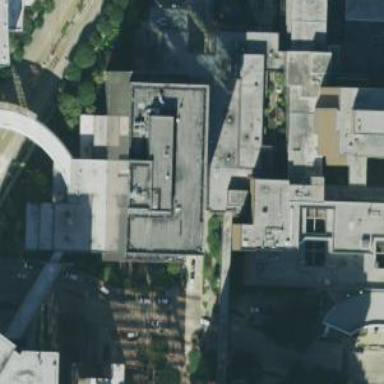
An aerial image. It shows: Hospital building.